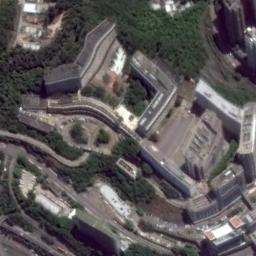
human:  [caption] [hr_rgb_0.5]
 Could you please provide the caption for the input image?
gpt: The commercial area is consist of many buildings next to the trees .

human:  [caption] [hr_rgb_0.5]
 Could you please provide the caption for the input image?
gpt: A commercial area with lots of buildings of different heights is surrounded by some trees .

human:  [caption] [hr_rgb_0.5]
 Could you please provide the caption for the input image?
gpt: There are green Spaces around the building .

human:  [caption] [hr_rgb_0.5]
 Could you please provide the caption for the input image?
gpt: In a business district there are several tall buildings of different shapes and several roads with many cars and many trees .

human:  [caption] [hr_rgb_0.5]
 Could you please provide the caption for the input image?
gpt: There are many black buildings surrounded by many green trees on a commercial area .